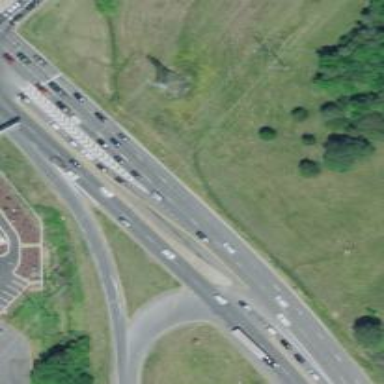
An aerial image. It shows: Asphalt road designated as trunk highway.